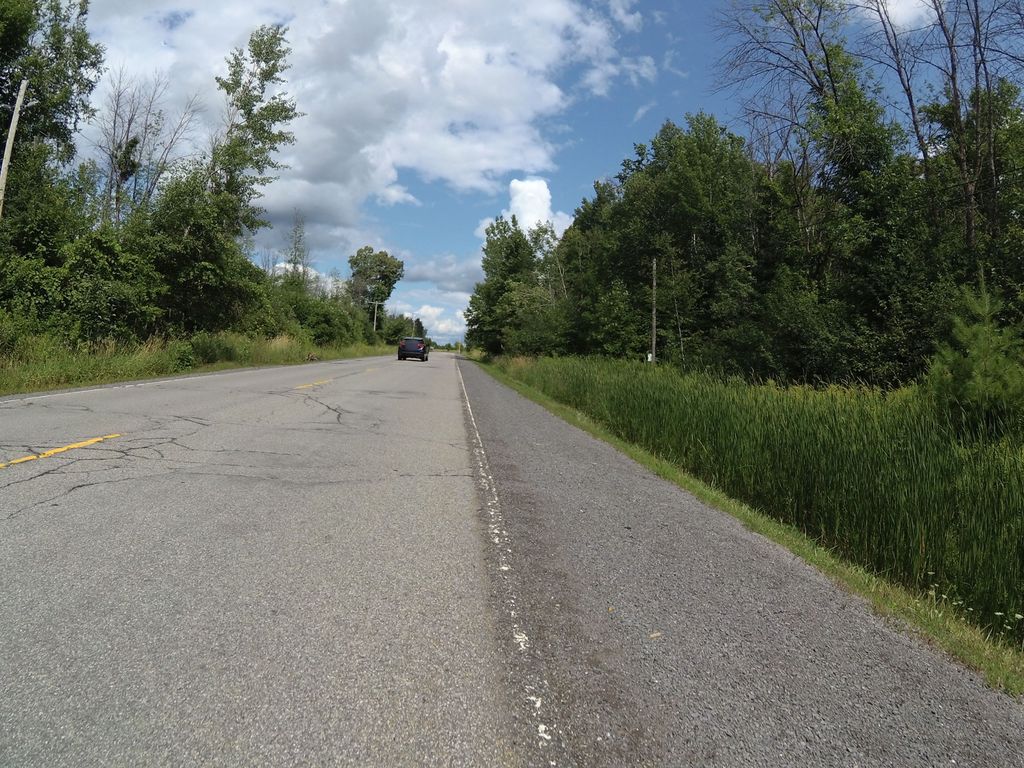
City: ottawa-gatineau